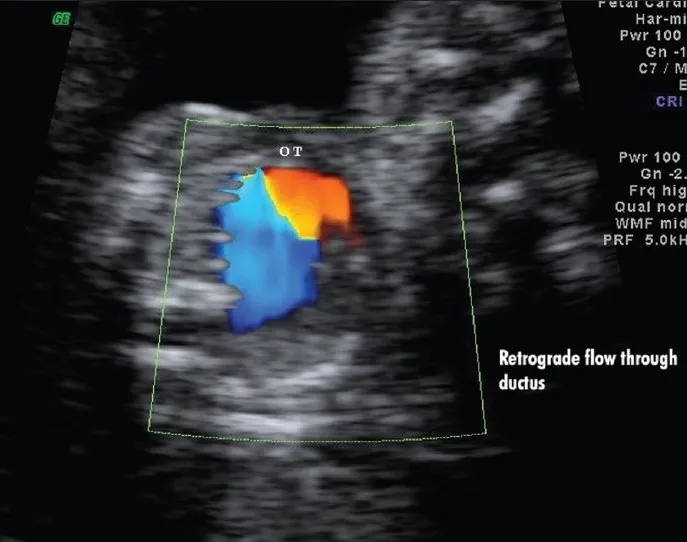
Cardiac anomaly.
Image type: radiology (ultrasound)